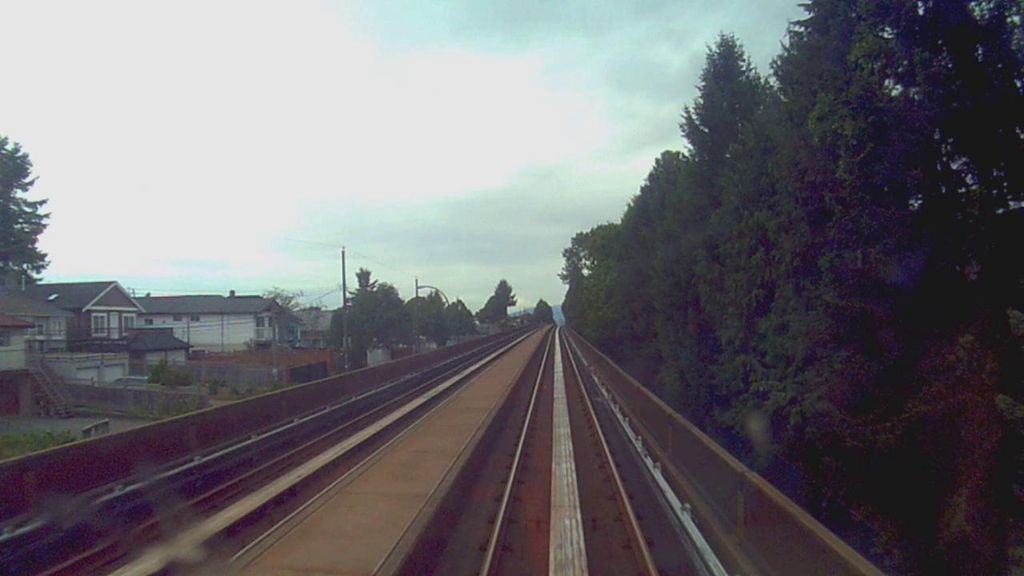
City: vancouver